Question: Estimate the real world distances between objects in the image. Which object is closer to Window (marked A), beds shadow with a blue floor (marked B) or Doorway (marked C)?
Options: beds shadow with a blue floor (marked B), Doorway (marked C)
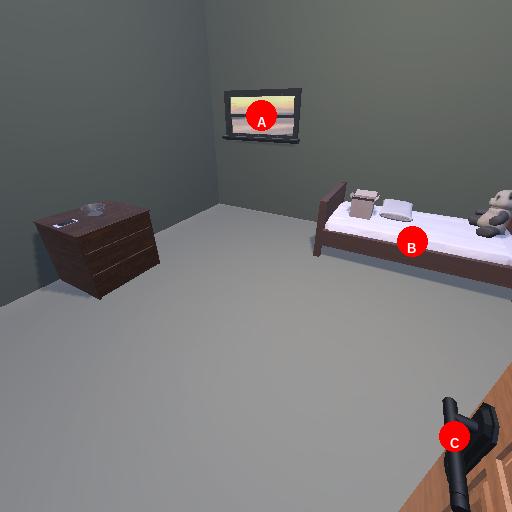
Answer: beds shadow with a blue floor (marked B)